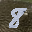
Label: 8